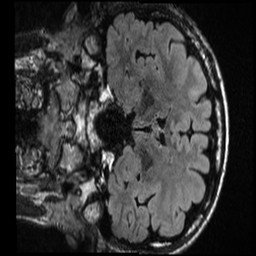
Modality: T1w
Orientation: coronal
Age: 22
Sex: male